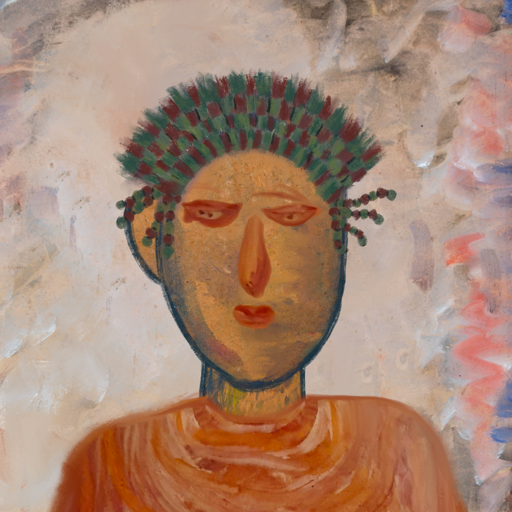
Background: Roy_Bahadur, Head And Neck Front: In_The_Sun, Face Front: Pious_Lady, Bust: Pious_Lady, Hair Front: Blank, Head Accessory: After_Raid_Crown, Second Necklace: Blank, Necklace: Blank, Baby: Blank